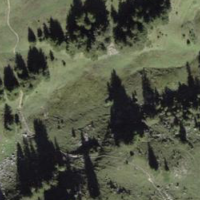
EUNIS habitat code: 23
Species observed at this site:
Platanthera bifolia